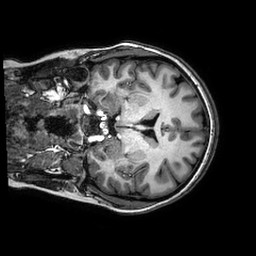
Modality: T1w
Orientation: coronal
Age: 27
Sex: female
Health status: healthy